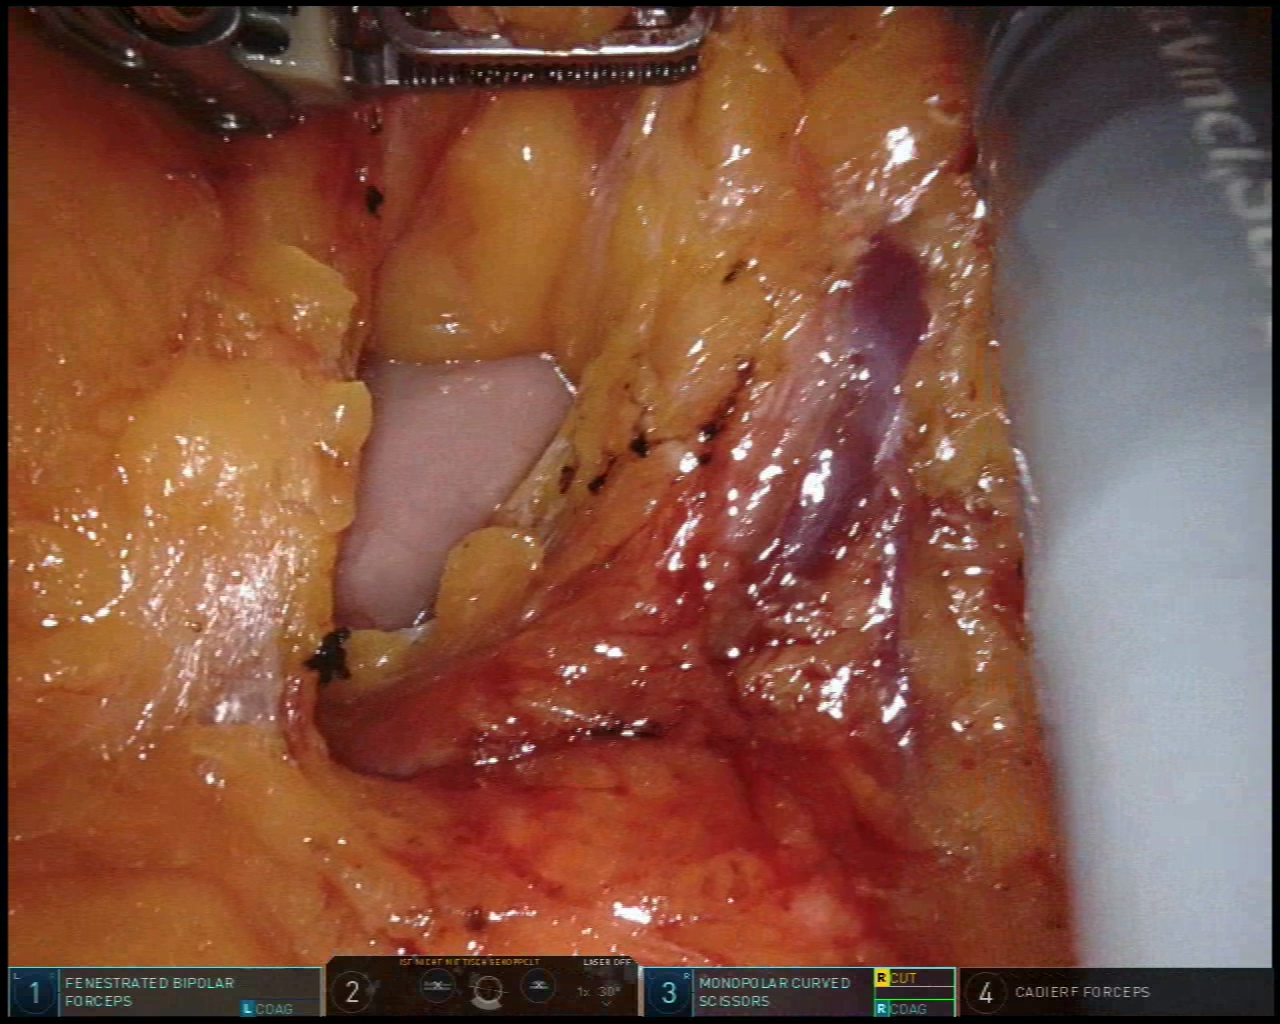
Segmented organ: stomach
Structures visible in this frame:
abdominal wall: no
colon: no
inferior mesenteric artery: no
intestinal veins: no
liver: no
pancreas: yes
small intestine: no
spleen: no
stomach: yes
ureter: no
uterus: no
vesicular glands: no